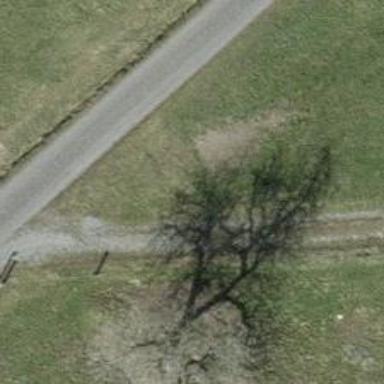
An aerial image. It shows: Grass track road with grade3 tracktype.